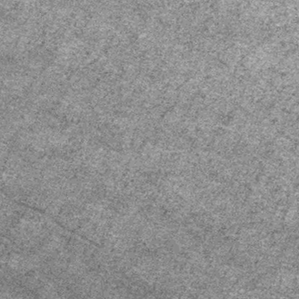
Label: frost